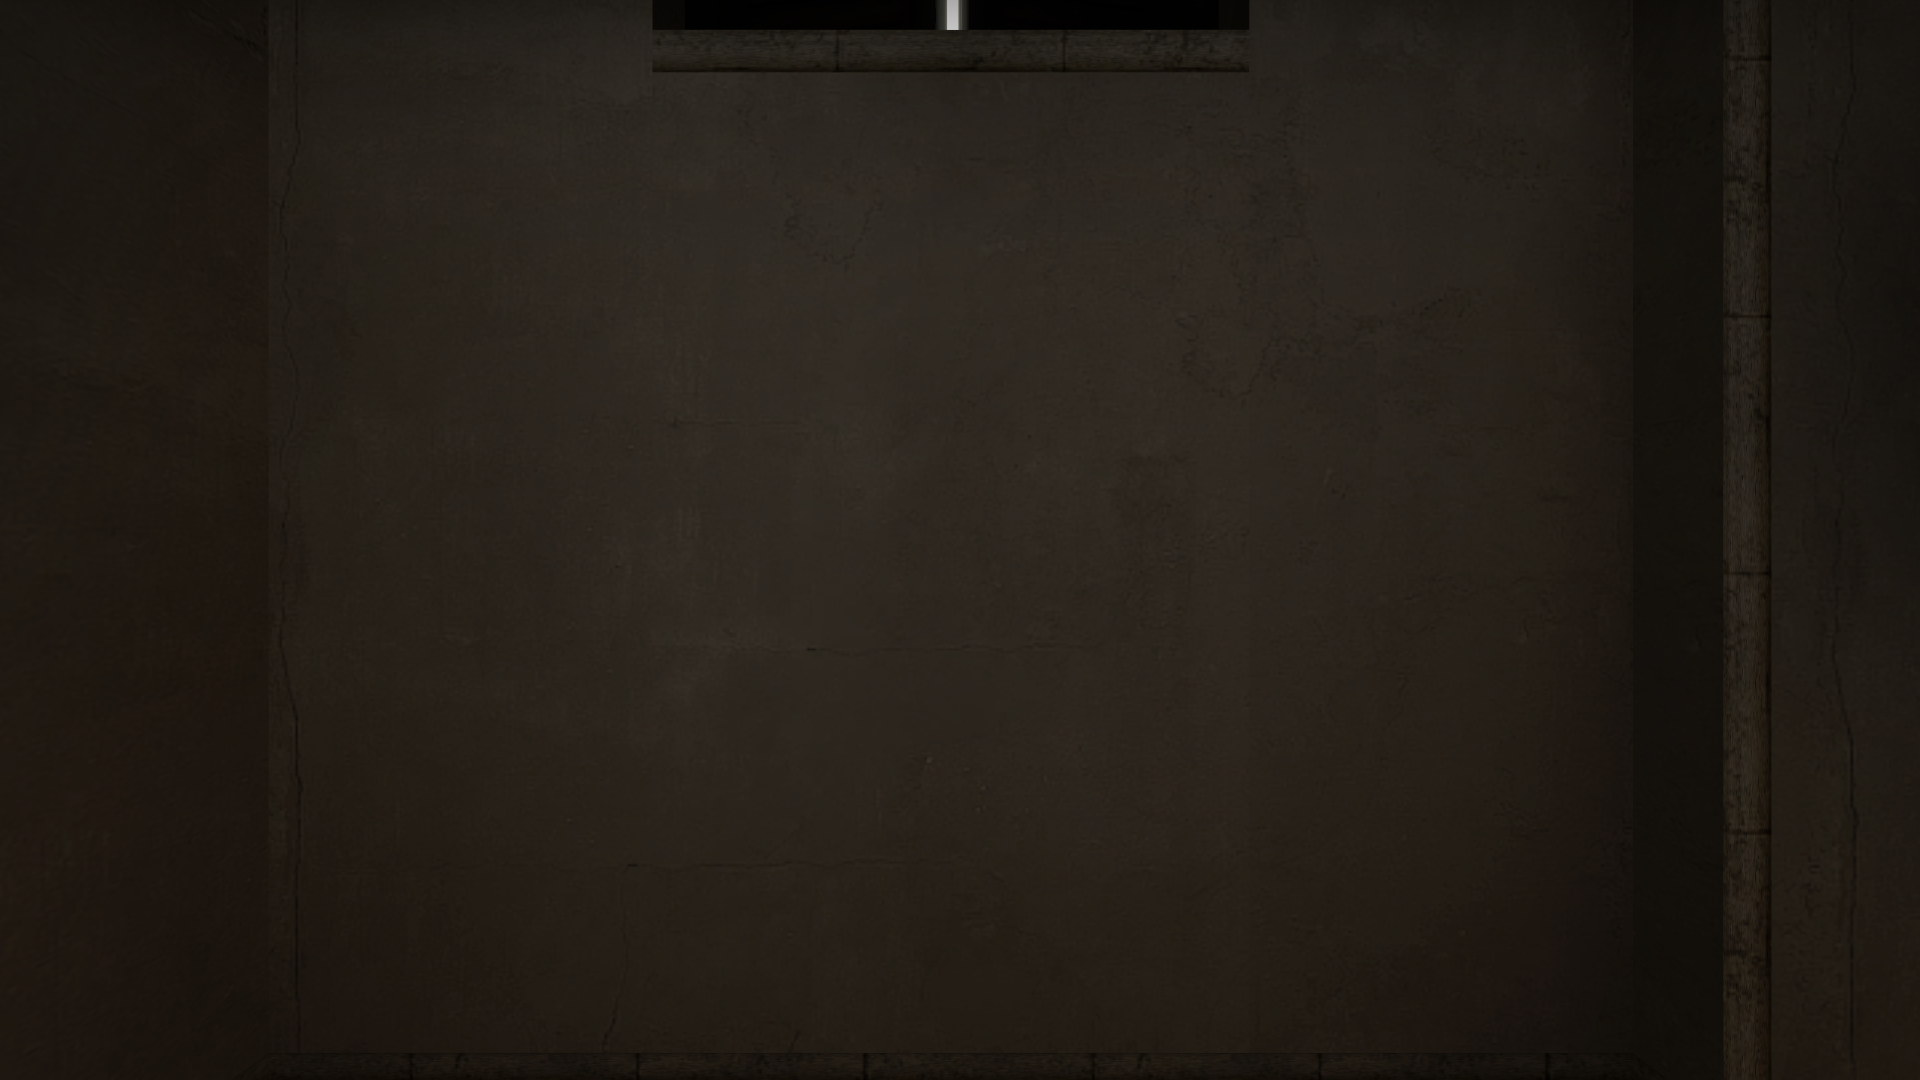
Map: de_mirage